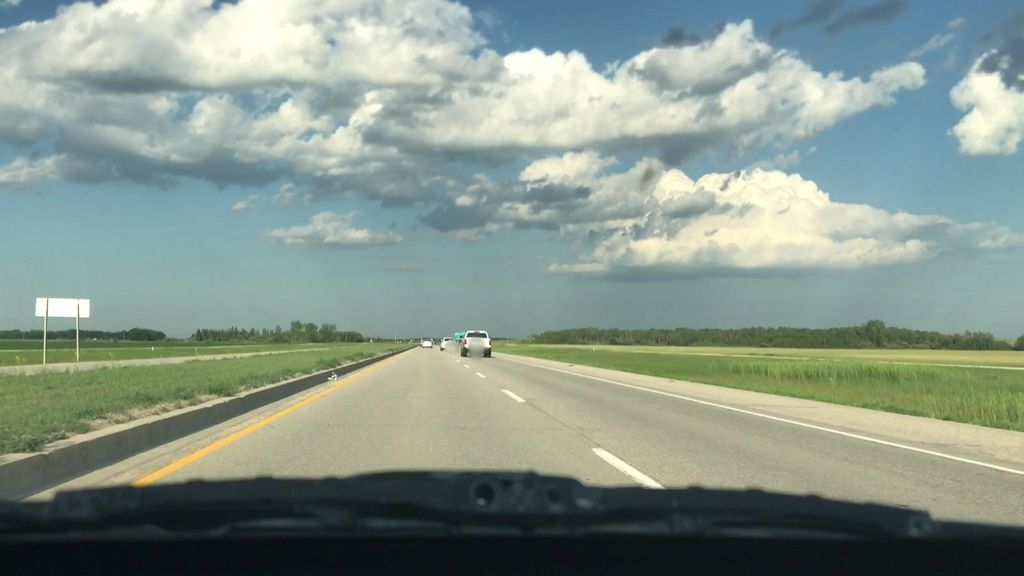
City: winnipeg